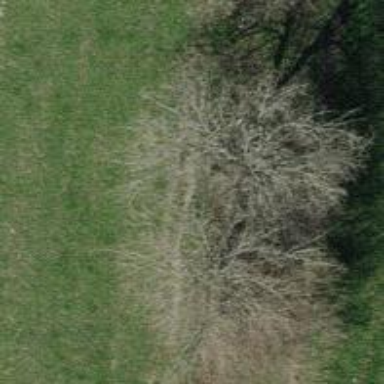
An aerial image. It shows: Broadleaved tree with lush leaves.